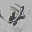
Label: 4